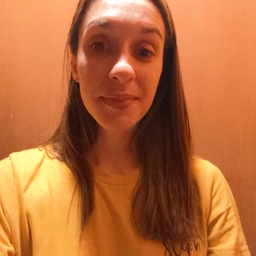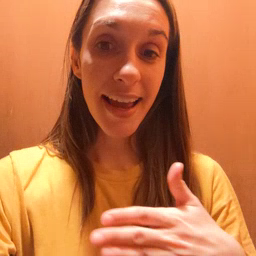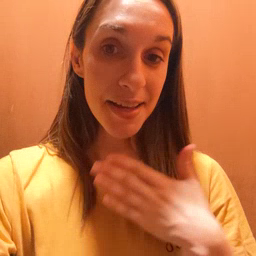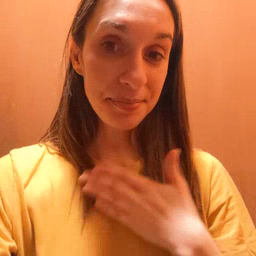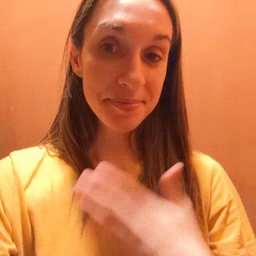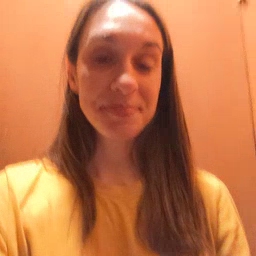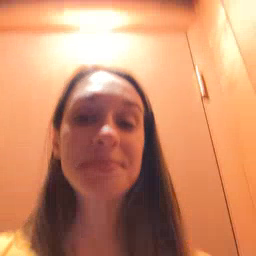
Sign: happy